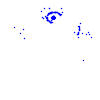
Particle: electron